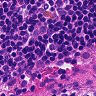
Metastatic tissue present: no